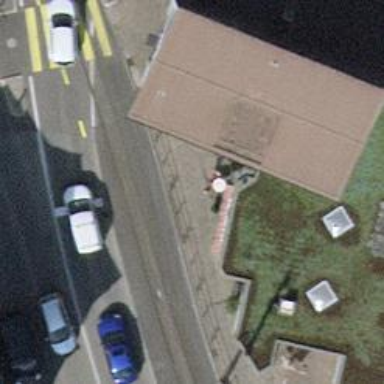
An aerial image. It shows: Fast food establishment.